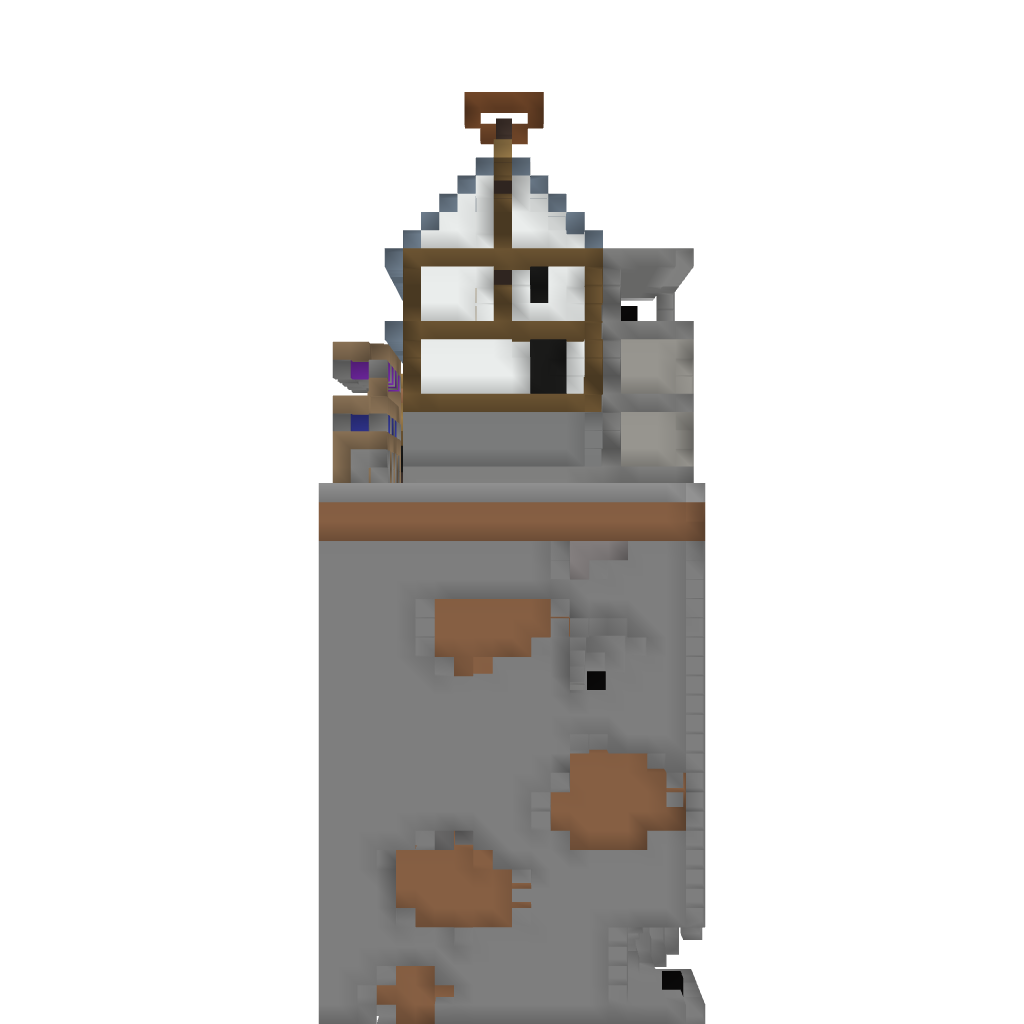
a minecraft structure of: Spade Shop